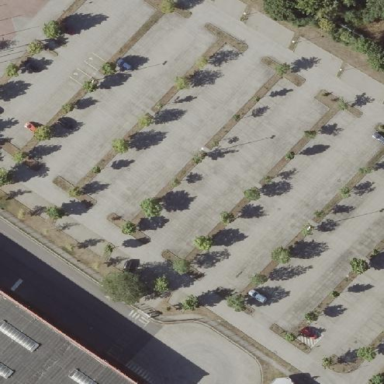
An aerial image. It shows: Parking area with surface.